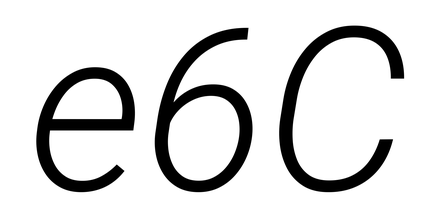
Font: Roboto-Italic_Light_Italic